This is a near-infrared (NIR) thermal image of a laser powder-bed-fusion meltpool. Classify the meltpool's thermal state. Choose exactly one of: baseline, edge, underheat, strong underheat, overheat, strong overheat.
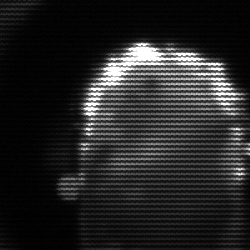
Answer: baseline